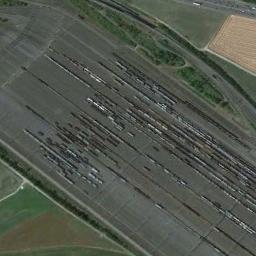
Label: railway